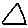
Label: triangle